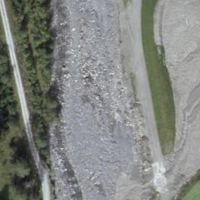
EUNIS habitat code: 24
Species observed at this site:
Dryas octopetala
Matricaria discoidea